Question: I am working at a project in Xamarin. Android where I use the 'CircleImageView' NuGet package(which is just a library for 'RoundedImageViews'). I have a 'CircleImageView' (call it 'civ1'), and another one(call it 'civ2'). I want to 'rotate' 'civ2' around 'civ1''s center, at a certain angle. I know I can use
'android:rotation="90"' to rotate 'civ2', but this will just rotate it around its own center which I don't want. So how could I 'rotate' 'civ2' around 'civ1''s center point?
'''
<FrameLayout
android:id="@+id/IDEQSVFL"
android:orientation="vertical"
android:layout_width="match_parent"
android:layout_height="300dp"
android:background="@drawable/roundcornerslayout">
<refractored.controls.CircleImageView
android:id="@+id/civ1"
android:layout_width="110dp"
android:layout_height="110dp"
android:layout_marginLeft="30dp"
android:layout_gravity="left|center_vertical"
android:src="@drawable/ME_RotatoryKnobMainImage" />
<refractored.controls.CircleImageView
android:id="@+id/civ2"
android:layout_width="11dp"
android:layout_height="11dp"
android:layout_gravity="left|center_vertical"
android:src="@drawable/ME_RotatoryKnobLed" />
</FrameLayout>
'''
This is my code.

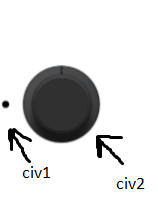
Answer: > android:rotation="90" to rotate civ2, but this will just rotate it around its own center which I don't want. So how could I rotate civ2 around civ1's center point?
If you want the small circle to be in certain position that related to the circle 2, you just need to modify 'layout_marginLeft' and 'layout_marginTop' to change the position of the small circle:
'''
<FrameLayout
android:id="@+id/IDEQSVFL"
android:layout_width="match_parent"
android:orientation="vertical"
android:layout_height="300dp"
android:background="@drawable/snow">
<refractored.controls.CircleImageView
android:id="@+id/civ1"
android:layout_width="110dp"
android:layout_height="110dp"
android:layout_marginLeft="30dp"
android:layout_gravity="left|center_vertical"
android:src="@drawable/timg2" />
<refractored.controls.CircleImageView
android:id="@+id/civ2"
android:layout_width="11dp"
android:layout_height="11dp"
android:layout_marginTop="50dp"
android:layout_marginLeft="78dp"
android:layout_gravity="top"
android:src="@drawable/timg2" />
</FrameLayout>
'''